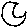
Label: moon